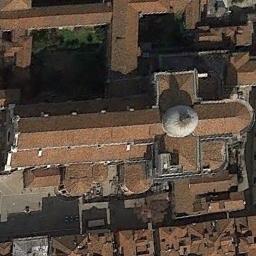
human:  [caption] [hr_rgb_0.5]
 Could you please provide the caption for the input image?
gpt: A church with a brown roof with a cross-shaped roof on the main house .

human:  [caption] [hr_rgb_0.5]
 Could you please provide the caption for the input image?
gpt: This is a church that looks like a cross from above .

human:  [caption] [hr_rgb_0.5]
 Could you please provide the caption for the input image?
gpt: The church with a white circular pointed tower and the rest of the church has an orange cross-shaped roof .

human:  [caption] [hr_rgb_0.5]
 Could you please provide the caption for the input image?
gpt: The red church with a white circular roof is surrounded by some buildings .

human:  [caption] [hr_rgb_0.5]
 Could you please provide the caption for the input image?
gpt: The church is surrounded by red houses .